Interaction volume radius: 10 \u00c5
Interaction volume height: 30 \u00c5
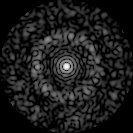
Disorder parameter: 0.8481